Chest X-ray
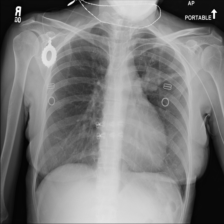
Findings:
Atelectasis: negative
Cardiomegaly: negative
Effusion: negative
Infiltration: negative
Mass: negative
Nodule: negative
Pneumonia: negative
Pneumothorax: negative
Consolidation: negative
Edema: negative
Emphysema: negative
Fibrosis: negative
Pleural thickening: negative
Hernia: negative